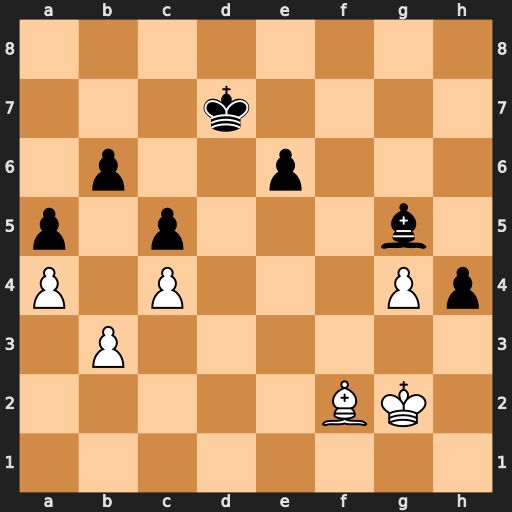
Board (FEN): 8/3k4/1p2p3/p1p3b1/P1P3Pp/1P6/5BK1/8
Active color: w
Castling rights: -
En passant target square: -
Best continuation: Kh3 Kd6 Bxh4